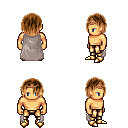
a pixel art fantasy rpg character, male body template, human, tanned skin, gray cape, gold greaves, brown bangs hairstyle, bronze tiara, gold boots, four views (front, back, left, right), 2x2 character sprite sheet, small pixel art, hard edges, no anti-aliasing